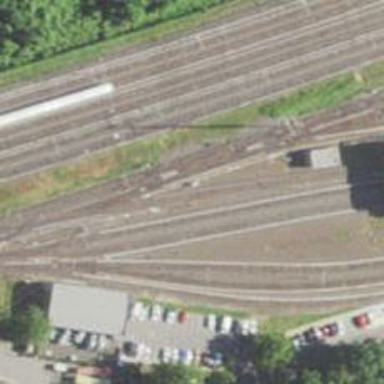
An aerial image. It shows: Electrified rail in service yard.